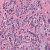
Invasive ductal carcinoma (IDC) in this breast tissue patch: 1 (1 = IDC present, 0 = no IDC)